Question: I'm trying to get the "title" and "artist" of every music file in a directory so I can so stuff with it. I'm a newbie so I'm using this guys code: <URL>
Right, so I've got the following output. Using my elite image manipulation skillset, I've pointed out what data I would like to keep:

Using the following code:
'''
if __name__ == "__main__":
for info in listDirectory("/home/alpha/htdocs/music/", [".mp3"]):
for song in info.items():
print song[1]
'''
Full code:
'''
import os
import sys
from UserDict import UserDict
def stripnulls(data):
"strip whitespace and nulls"
return data.replace("", "").strip()
class FileInfo(UserDict):
"store file metadata"
def __init__(self, filename=None):
UserDict.__init__(self)
self["name"] = filename
class MP3FileInfo(FileInfo):
"store ID3v1.0 MP3 tags"
tagDataMap = {"title" : ( 3, 33, stripnulls),
"artist" : ( 33, 63, stripnulls),
"album" : ( 63, 93, stripnulls),
"year" : ( 93, 97, stripnulls),
"comment" : ( 97, 126, stripnulls),
"genre" : (127, 128, ord)}
def __parse(self, filename):
"parse ID3v1.0 tags from MP3 file"
self.clear()
try:
fsock = open(filename, "rb", 0)
try:
fsock.seek(-128, 2)
tagdata = fsock.read(128)
finally:
fsock.close()
if tagdata[:3] == "TAG":
for tag, (start, end, parseFunc) in self.tagDataMap.items():
self[tag] = parseFunc(tagdata[start:end])
except IOError:
pass
def __setitem__(self, key, item):
if key == "name" and item:
self.__parse(item)
FileInfo.__setitem__(self, key, item)
def listDirectory(directory, fileExtList):
"get list of file info objects for files of particular extensions"
fileList = [os.path.normcase(f)
for f in os.listdir(directory)]
fileList = [os.path.join(directory, f)
for f in fileList
if os.path.splitext(f)[1] in fileExtList]
def getFileInfoClass(filename, module=sys.modules[FileInfo.__module__]):
"get file info class from filename extension"
subclass = "%sFileInfo" % os.path.splitext(filename)[1].upper()[1:]
return hasattr(module, subclass) and getattr(module, subclass) or FileInfo
return [getFileInfoClass(f)(f) for f in fileList]
if __name__ == "__main__":
for info in listDirectory("/music/_singles/", [".mp3"]):
print "
".join(["%s=%s" % (k, v) for k, v in info.items()])
print
'''
But I'm stuck after that because I have no idea what to do next. Could someone help me please?
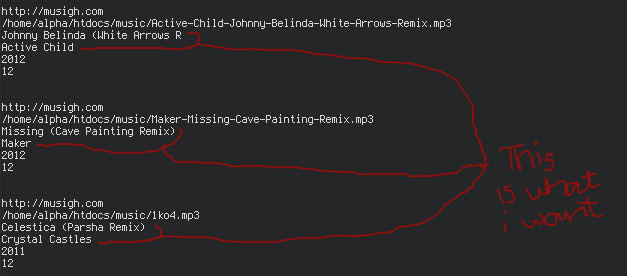
Answer: If you've got that data in info, then just access what you want via:
'''
info['artist']
info['album']
'''
etc... anything in your mapping